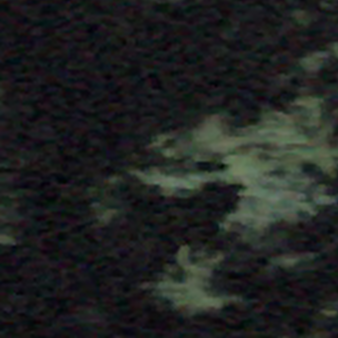
Label: other